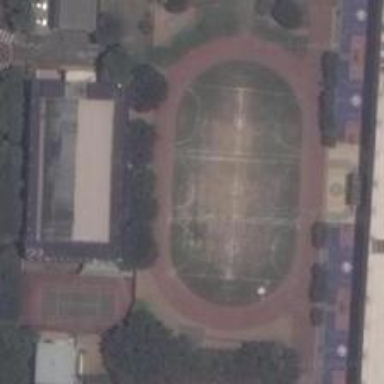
In this rectangular area, we can see courts with a turf that has been severely worn .